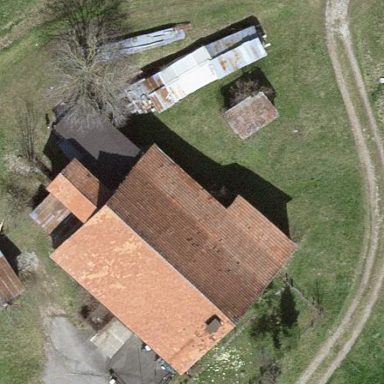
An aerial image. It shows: Farmyard area.